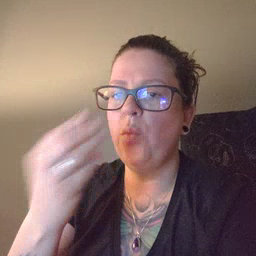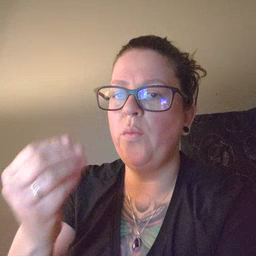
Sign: wolf